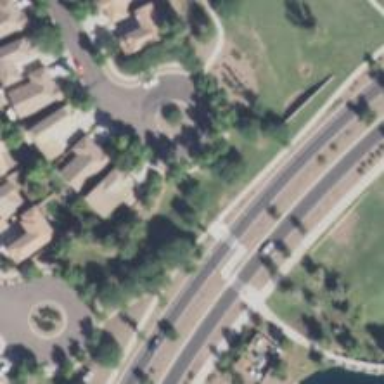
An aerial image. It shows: Marked footway crossing with pedestrian island.